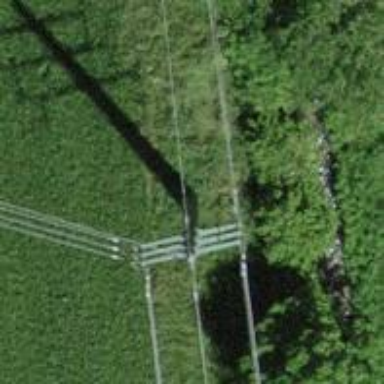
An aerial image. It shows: Power pole.